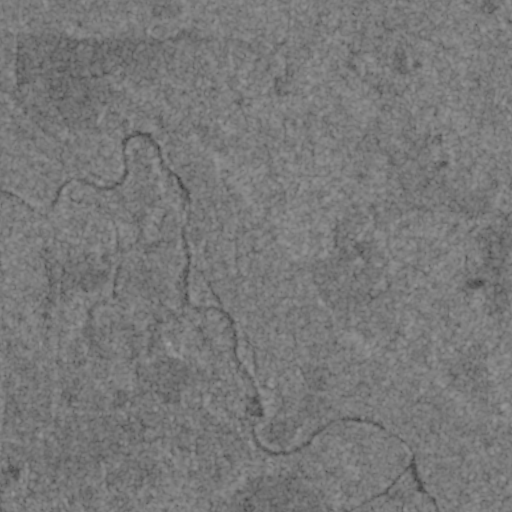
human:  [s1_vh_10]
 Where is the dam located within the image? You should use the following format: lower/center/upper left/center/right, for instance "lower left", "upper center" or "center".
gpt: The dam is located in the lower center of the image.
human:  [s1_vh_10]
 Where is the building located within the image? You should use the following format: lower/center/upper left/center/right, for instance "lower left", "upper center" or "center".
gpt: The building is located in the lower center of the image.
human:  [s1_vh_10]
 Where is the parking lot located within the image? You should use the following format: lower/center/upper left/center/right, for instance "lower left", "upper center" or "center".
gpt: There is no parking lot in the image.

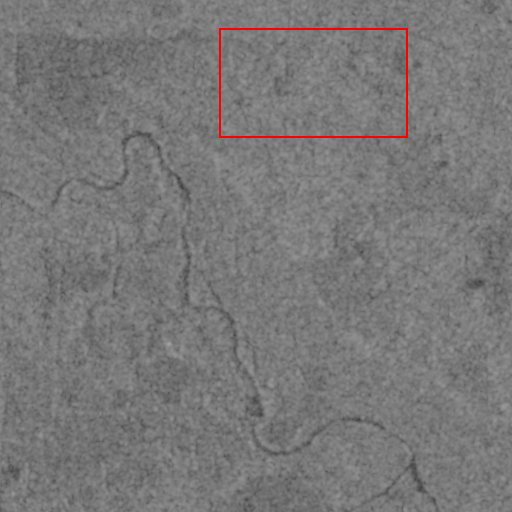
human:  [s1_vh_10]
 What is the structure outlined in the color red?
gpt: There is no red outline.
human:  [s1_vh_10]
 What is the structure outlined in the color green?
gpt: There is no structure outlined in green.